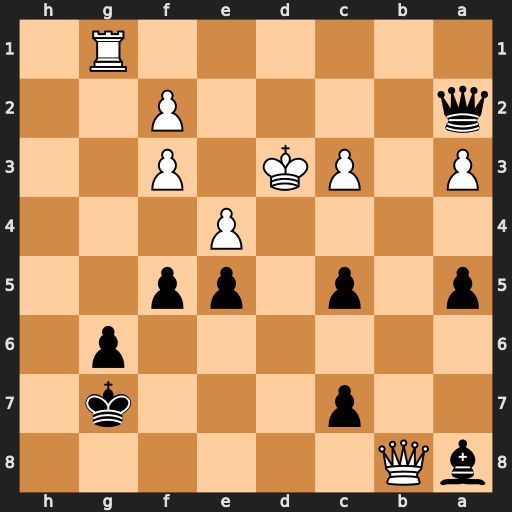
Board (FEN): bQ6/2p3k1/6p1/p1p1pp2/4P3/P1PK1P2/q4P2/6R1
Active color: b
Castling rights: -
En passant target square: -
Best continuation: c4+ Ke3 f4#